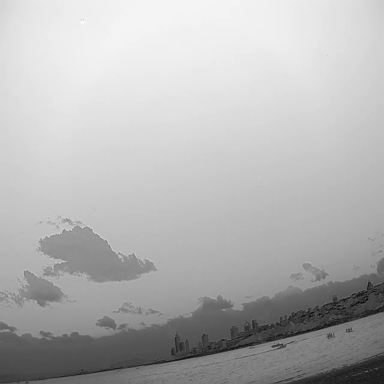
There are four objects shown in the infrared image, including a canoe, and three bulk_carriers.